Question: In my application, I have an EditText, which I want to show exactly 1 line of text. It works fine on most tablets (all running ICS), however, .
I do have all properties set as follows:
'''
<EditText
android:id="@+id/edt_chat_edit"
....
android:singleLine="true"
android:lines="1"
android:maxLines="1"
android:minLines="1" />
'''
I assume it's a bug in the Samsung firmware; can anybody confirm it? And eventually knows a workaround for it?

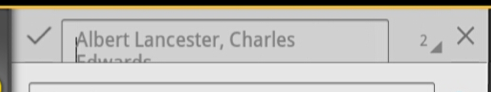
Answer: You could manually set the EditText height? Not the most elegant solution, but it would probably work.